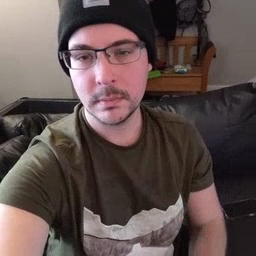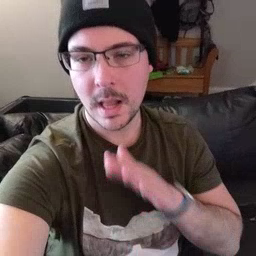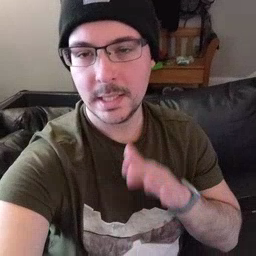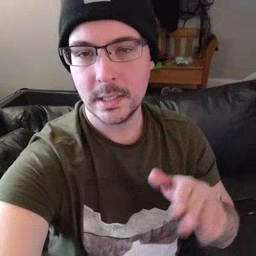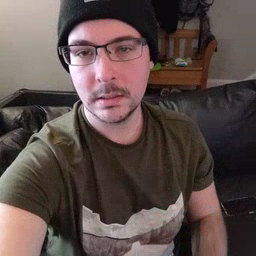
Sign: clean